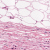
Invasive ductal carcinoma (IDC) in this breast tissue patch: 0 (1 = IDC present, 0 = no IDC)